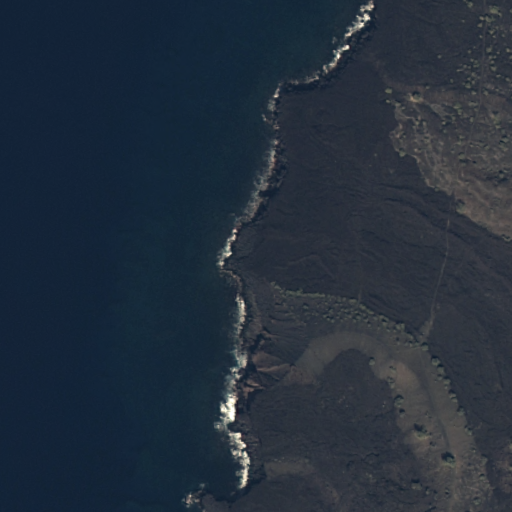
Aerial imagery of cape in Hawaii named Auau Point containing only unknown